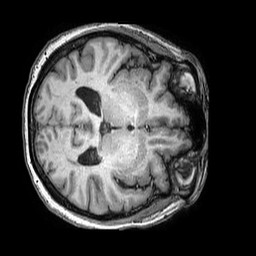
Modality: T1w
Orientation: axial
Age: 64
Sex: female
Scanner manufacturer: philips
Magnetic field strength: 3 T
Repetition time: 0.006994 s
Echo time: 0.003202 s